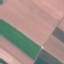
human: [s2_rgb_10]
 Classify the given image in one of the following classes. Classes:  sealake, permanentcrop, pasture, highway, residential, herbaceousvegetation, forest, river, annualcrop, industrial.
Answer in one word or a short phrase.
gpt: AnnualCrop